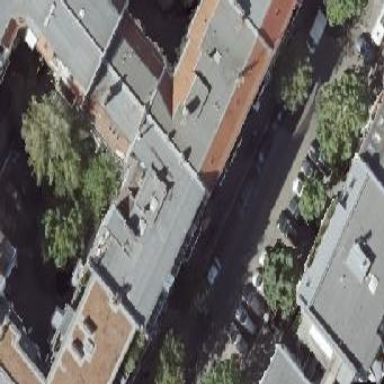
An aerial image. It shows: Grey apartments building with red gambrel roof made of roof tiles.